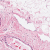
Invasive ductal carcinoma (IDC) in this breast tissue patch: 0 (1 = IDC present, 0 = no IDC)